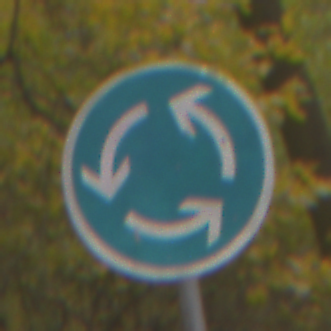
Verkehrszeichen: Kreisverkehr
Umgebung: Outdoor, Nature
Tageszeit: Midday
Wetter: Overcast
Licht: Natural
Jahreszeit: NotSpecified
Kontrast: LowContrast